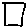
Label: square